Milling tool wear sample.
Tool blade image: 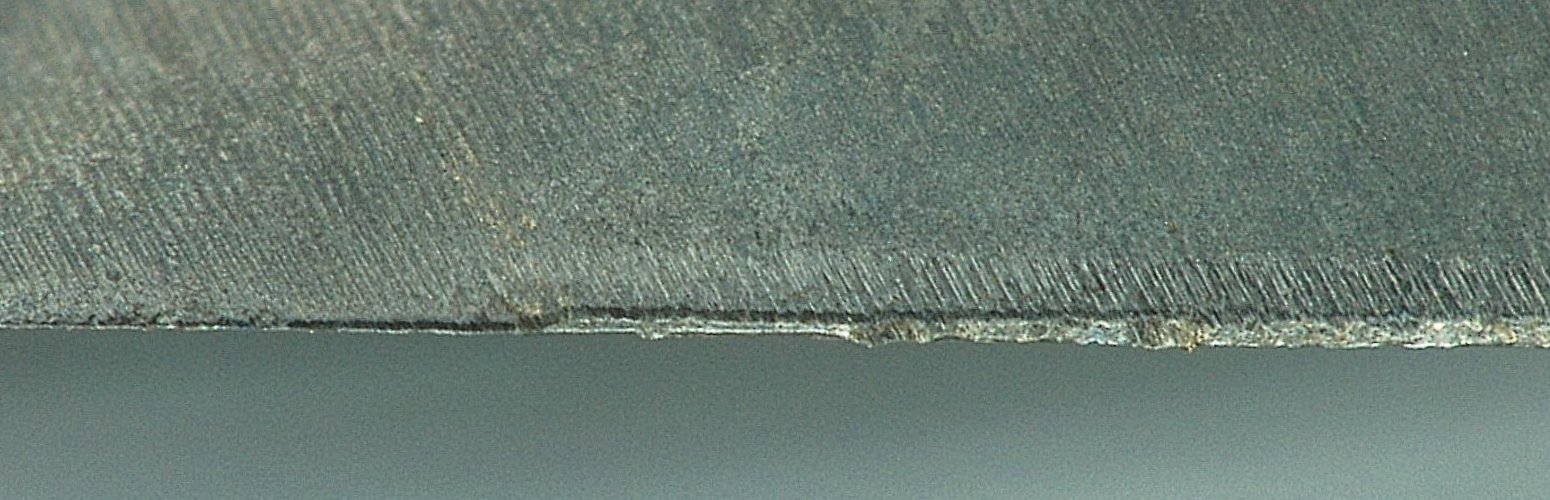
Chip image: 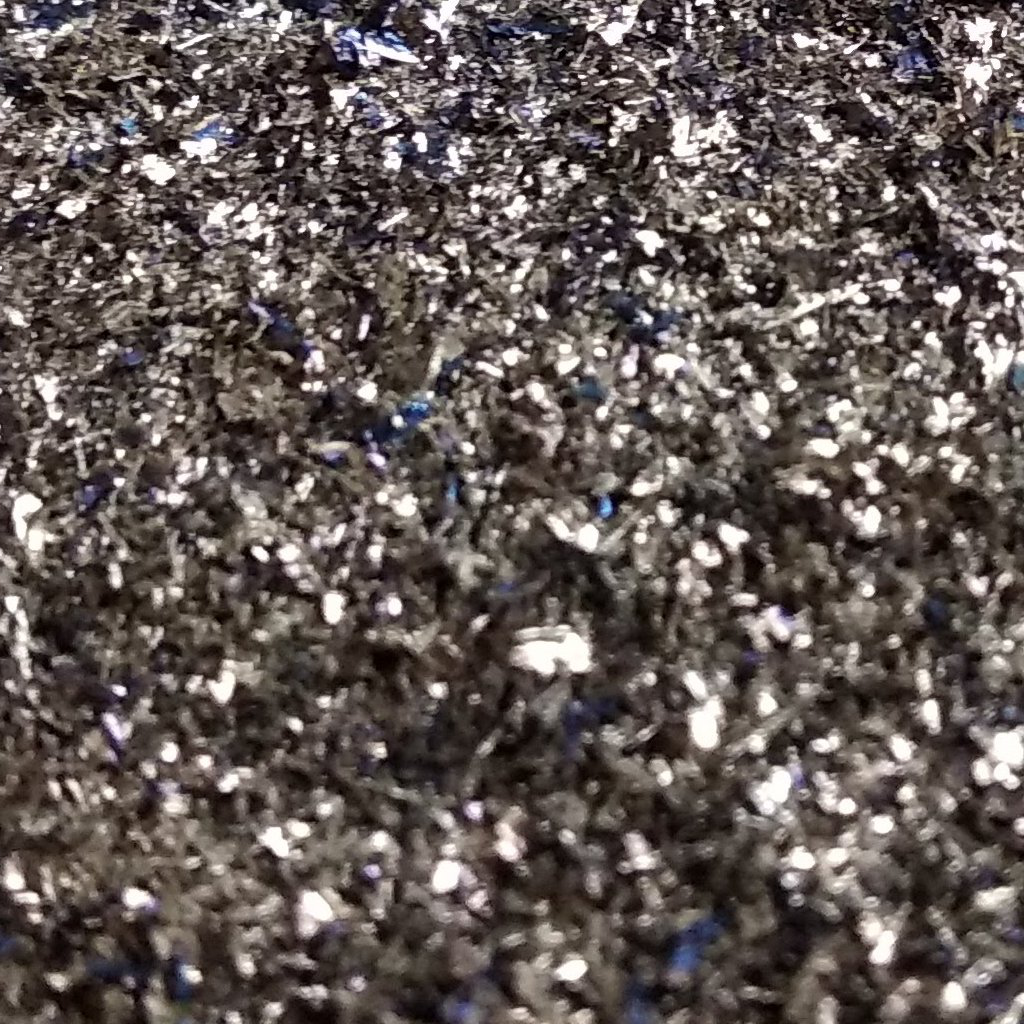
Workpiece image: 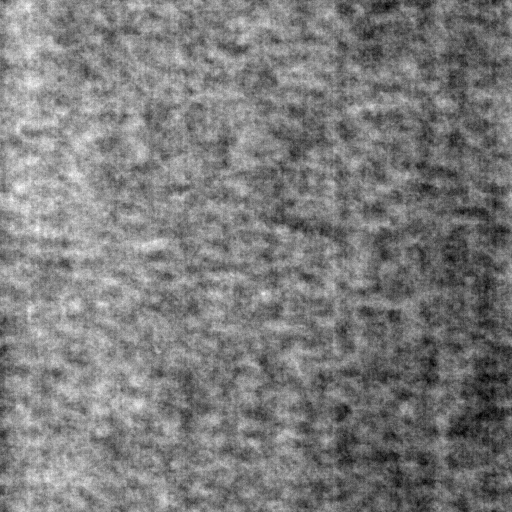
Tool wear state: used
Gaps: 6.43
Flank wear: 76.78
Overhang: 19
Force-signal Mel-spectrograms (X, Y, Z axes): 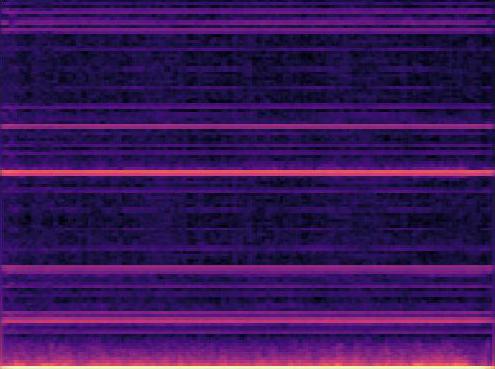 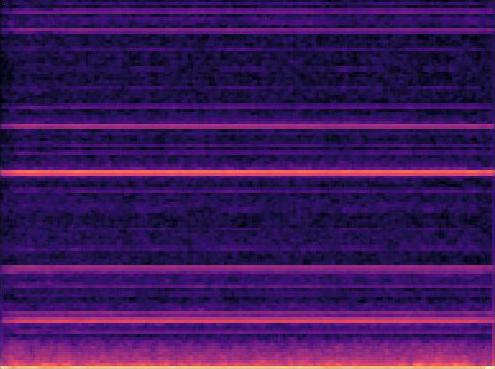 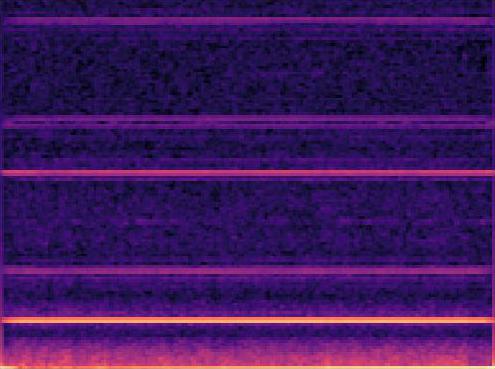
Force-signal scalograms (X, Y, Z axes): 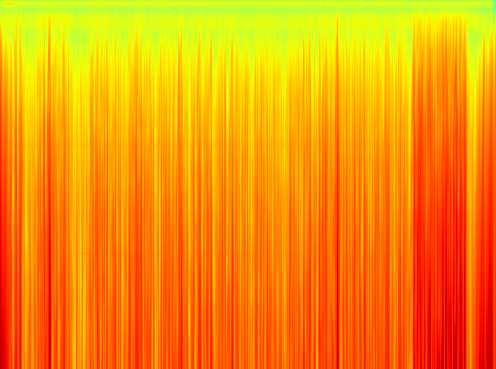 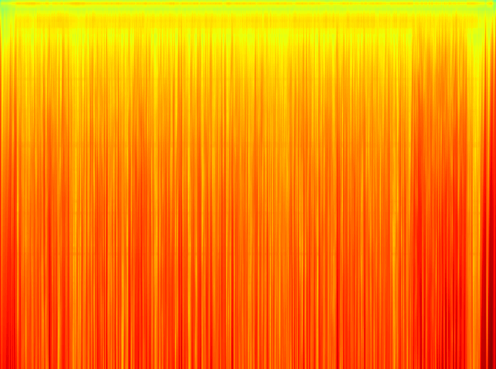 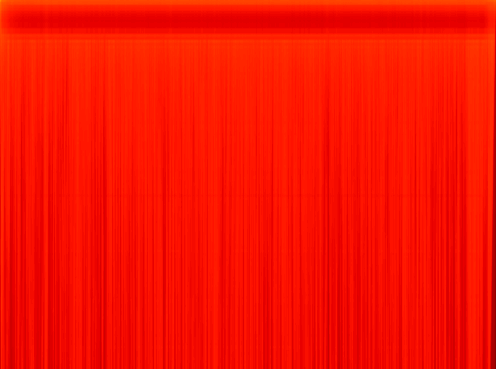
Force phase: steady_state_stabilization_wear